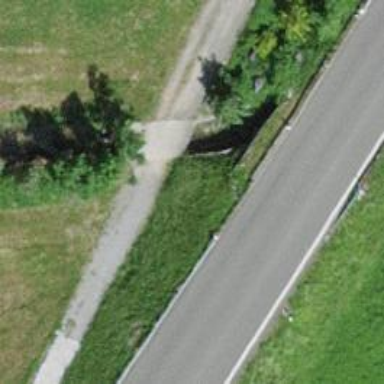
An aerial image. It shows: Unpaved footway on bridge.